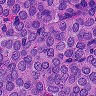
Metastatic tissue present: yes